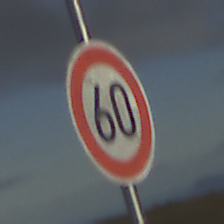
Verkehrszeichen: Geschwindigkeit60
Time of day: SunriseSunset
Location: Outdoor (Nature)
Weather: PartlyCloudy
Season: NotSpecified
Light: Natural